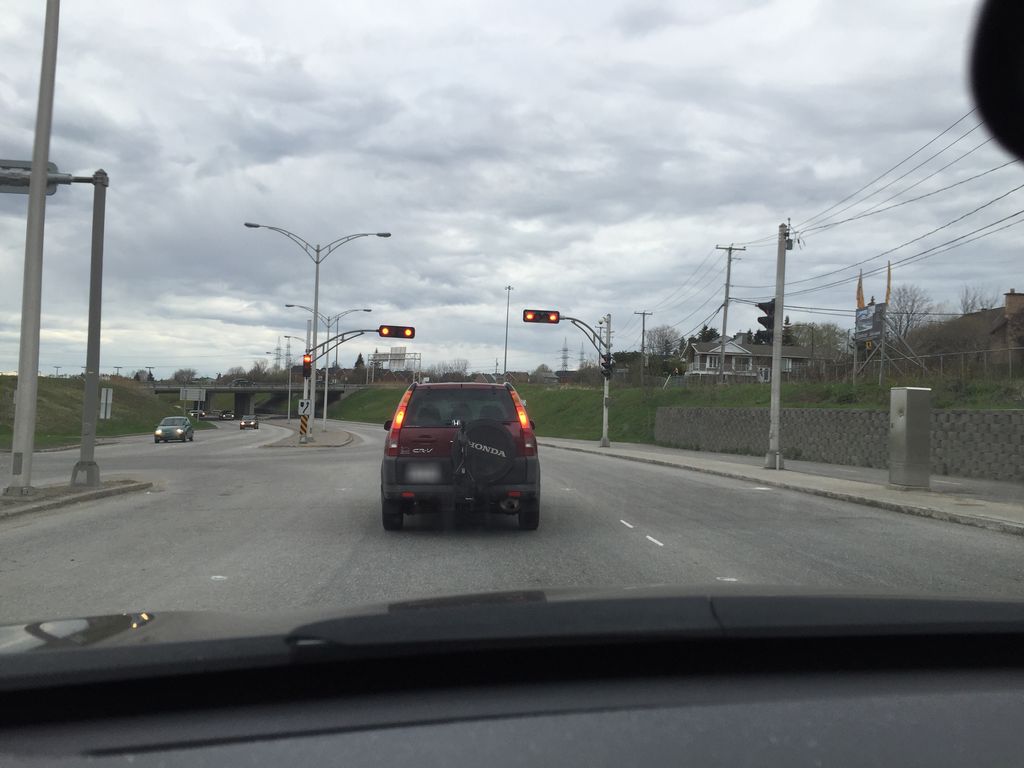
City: quebec_city